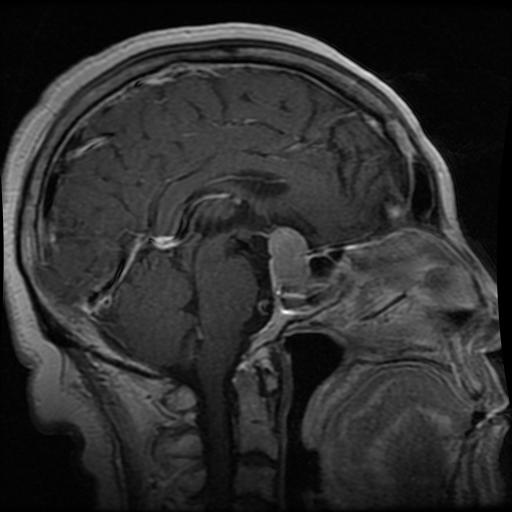
Label: pituitary